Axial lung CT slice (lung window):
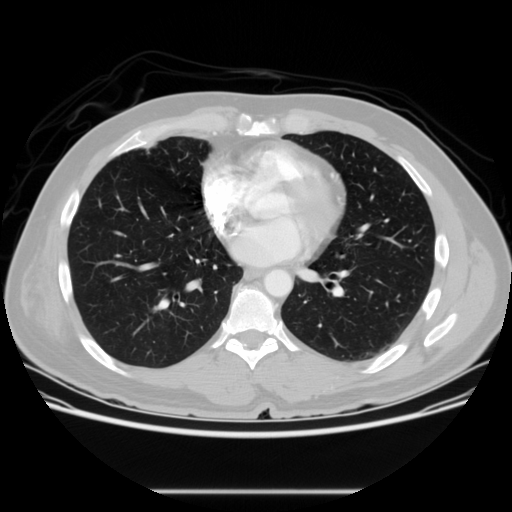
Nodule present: no